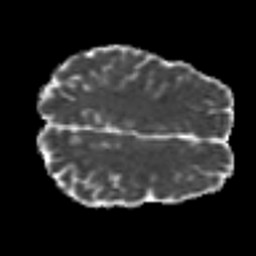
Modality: MD
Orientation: axial
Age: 19
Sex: male
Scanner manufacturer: siemens
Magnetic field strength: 3 T
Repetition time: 7 s
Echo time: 0.0926 s